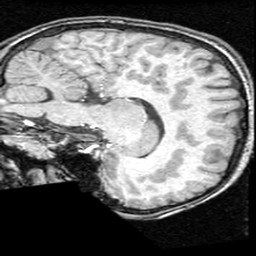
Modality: T1w
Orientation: sagittal
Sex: male
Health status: ill
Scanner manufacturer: ge
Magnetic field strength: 1.5 T
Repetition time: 21 s
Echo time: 0.008 s